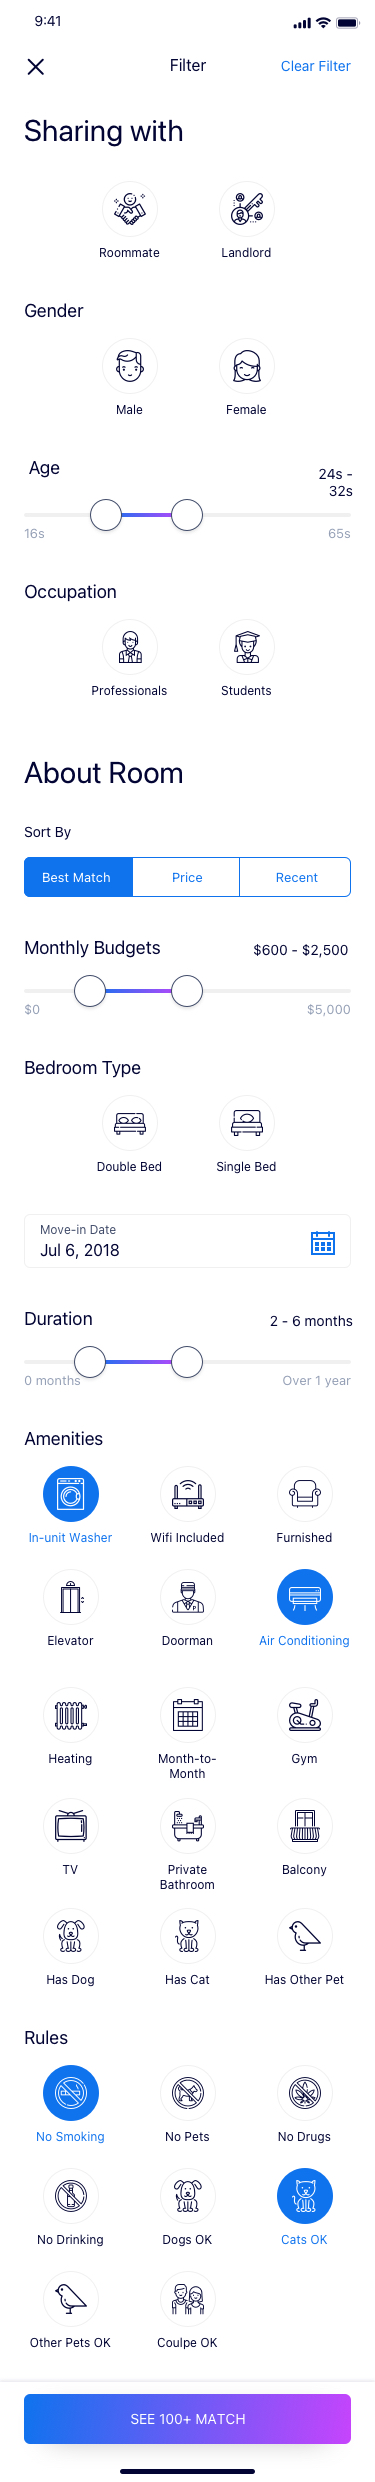
Text in this UI design:
Sharing with
Roommate
Landlord
Gender
Male
Female
Occupation
Professionals
Students
Age
24s - 32s
16s
65s
Sort By
Best Match
Price
Recent
About Room
Monthly Budgets
$600 - $2,500
$0
$5,000
Duration
2 - 6 months
0 months
Over 1 year
Amenities
In-unit Washer
Elevator
Heating
TV
Has Dog
Wifi Included
Doorman
Month-to-Month
Private Bathroom
Has Cat
Furnished
Air Conditioning
Gym
Balcony
Has Other Pet
Rules
No Smoking
No Drinking
Other Pets OK
No Pets
Dogs OK
Coulpe OK
No Drugs
Cats OK
Bedroom Type
Double Bed
Single Bed